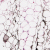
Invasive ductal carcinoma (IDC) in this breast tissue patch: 0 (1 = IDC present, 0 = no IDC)